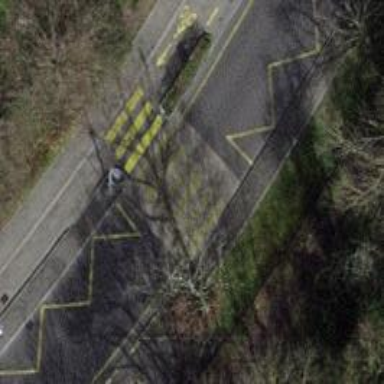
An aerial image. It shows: Marked zebra crossing on the road.